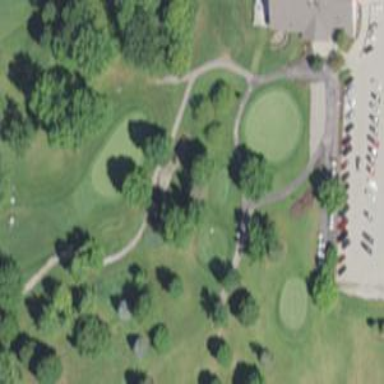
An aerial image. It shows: Path for golf carts.